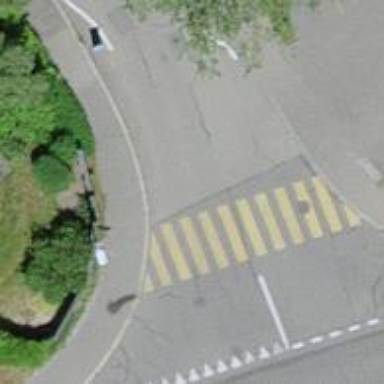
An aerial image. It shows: Uncontrolled crossing on the road.